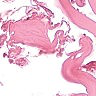
Metastatic tissue present: no